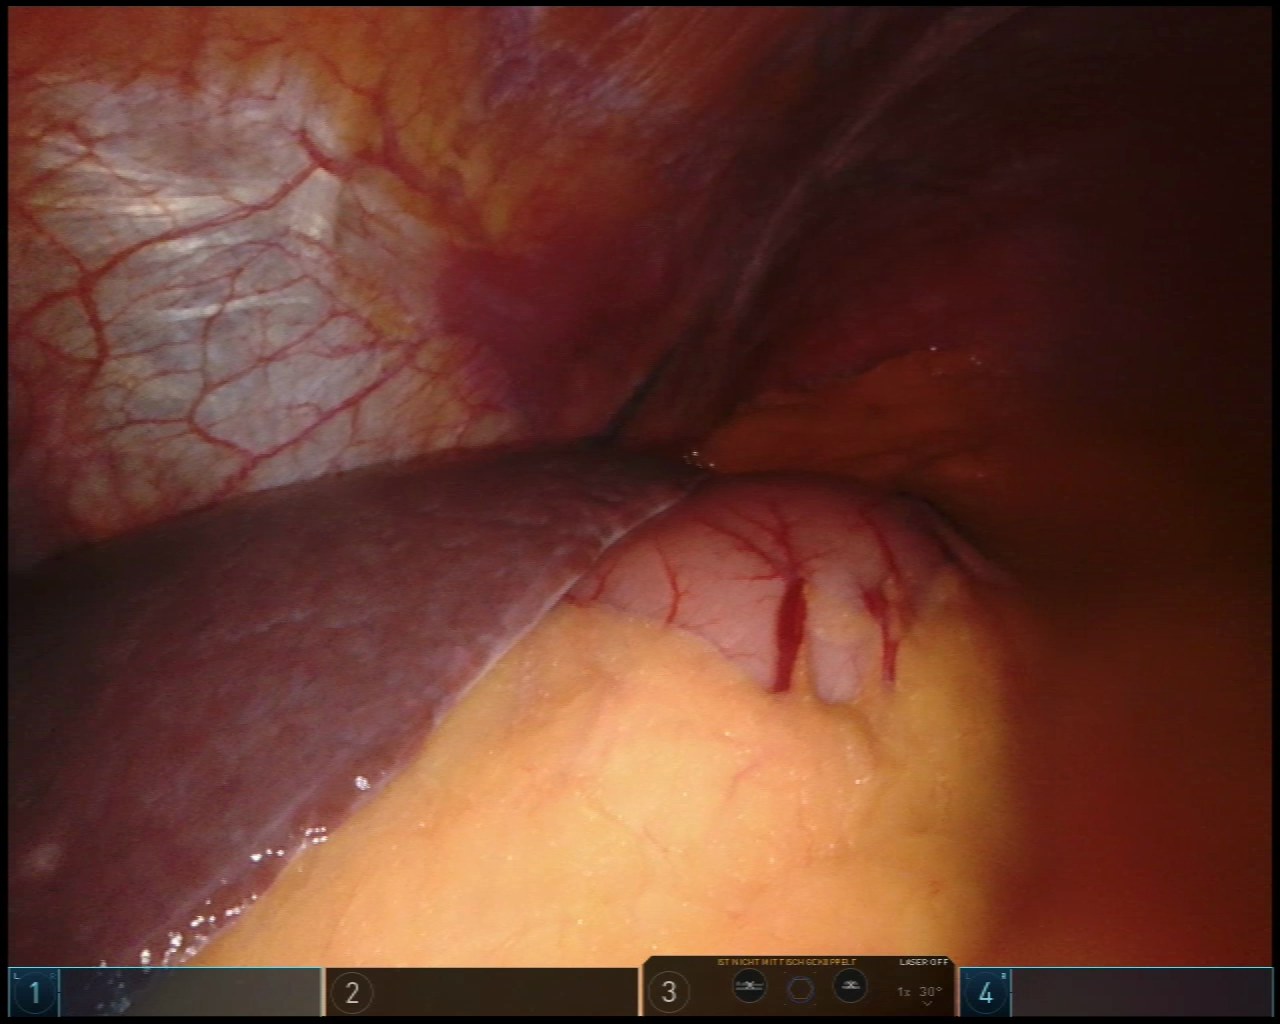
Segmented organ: stomach
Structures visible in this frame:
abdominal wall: yes
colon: no
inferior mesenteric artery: no
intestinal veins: no
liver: yes
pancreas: no
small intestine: no
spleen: no
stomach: yes
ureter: no
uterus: no
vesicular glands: no